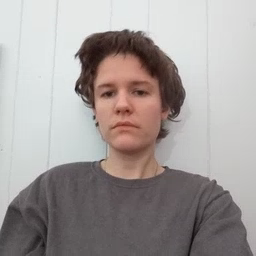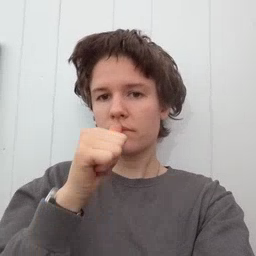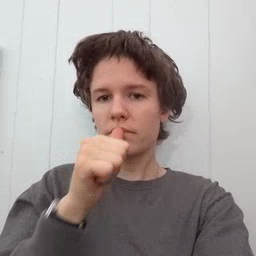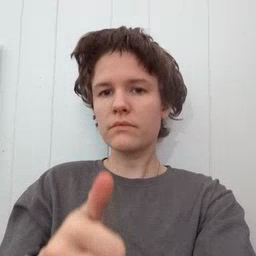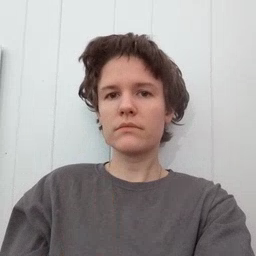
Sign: nuts